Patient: sex M, age 58
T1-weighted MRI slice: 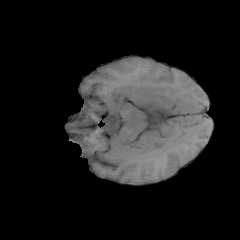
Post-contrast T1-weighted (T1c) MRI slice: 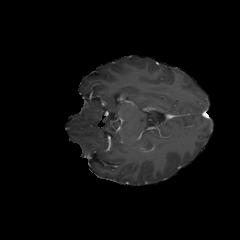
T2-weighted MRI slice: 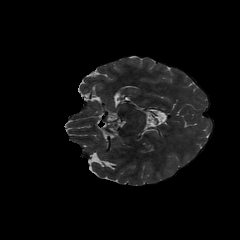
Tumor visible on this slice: no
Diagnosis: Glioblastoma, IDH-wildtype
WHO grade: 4